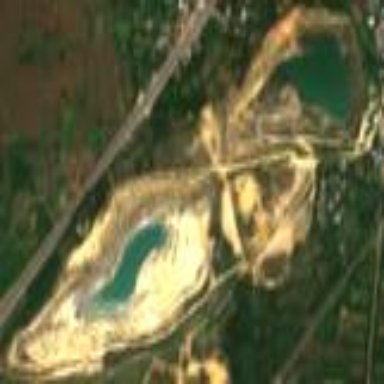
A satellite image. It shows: Quarry area.